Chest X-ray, PA view. Patient: 62 years old, sex M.
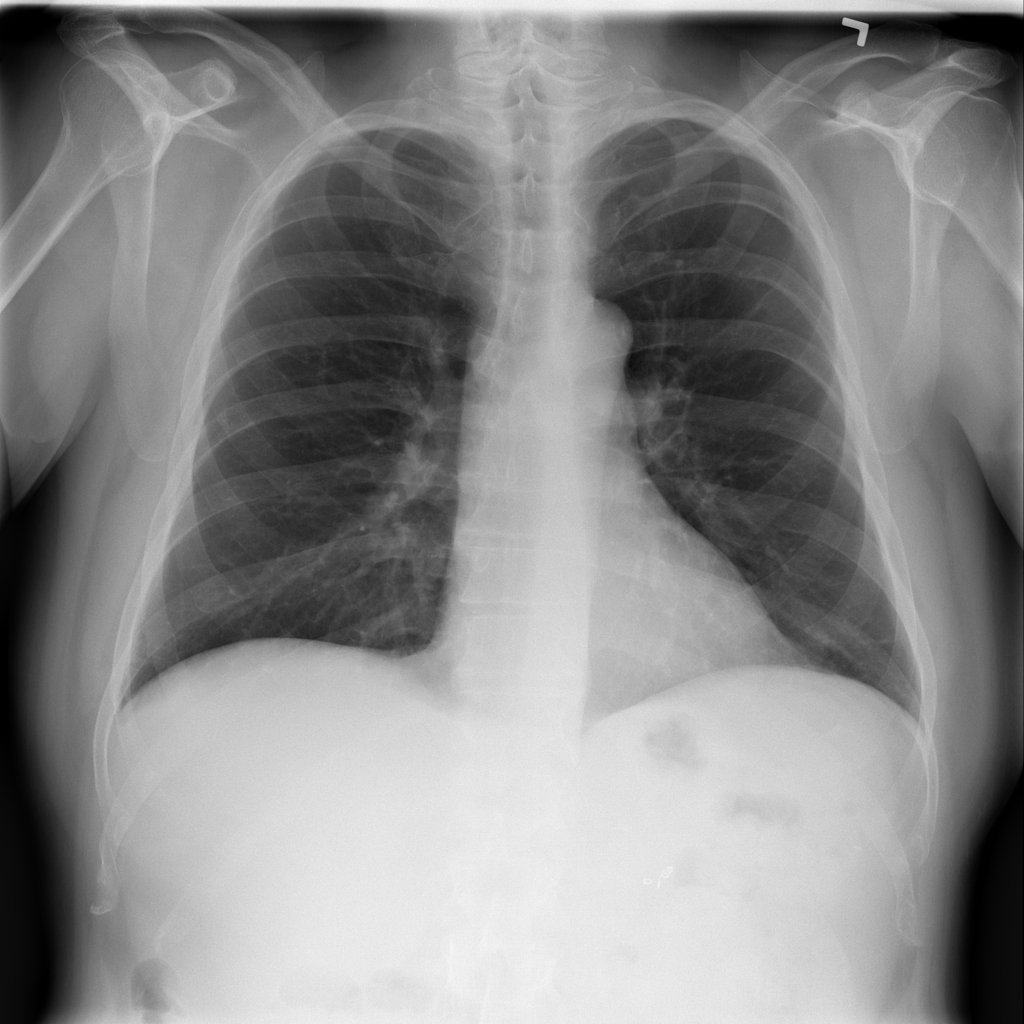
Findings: Infiltration